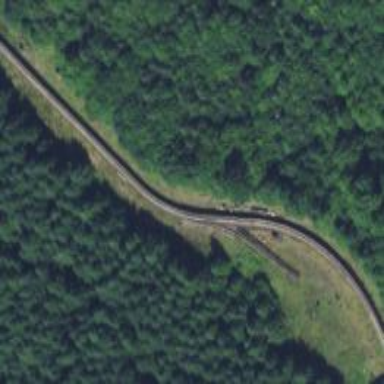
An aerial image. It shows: Narrow-gauge railway bridge.